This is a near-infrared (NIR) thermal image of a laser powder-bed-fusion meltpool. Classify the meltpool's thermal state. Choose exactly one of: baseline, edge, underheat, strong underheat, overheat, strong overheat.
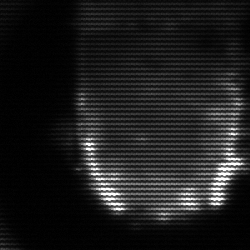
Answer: baseline